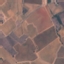
Land use / land cover class: PermanentCrop